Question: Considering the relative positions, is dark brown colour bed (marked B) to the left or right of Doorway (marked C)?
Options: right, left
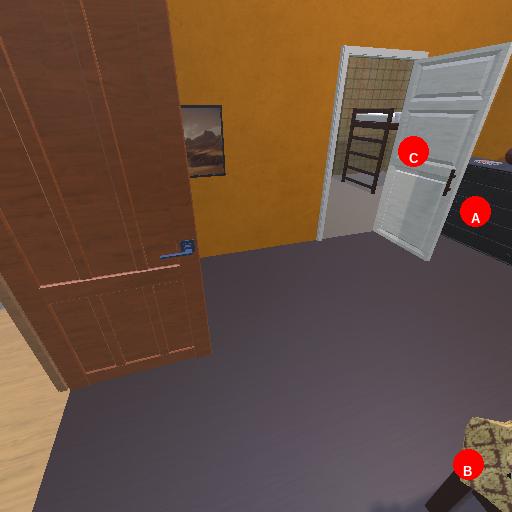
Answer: right